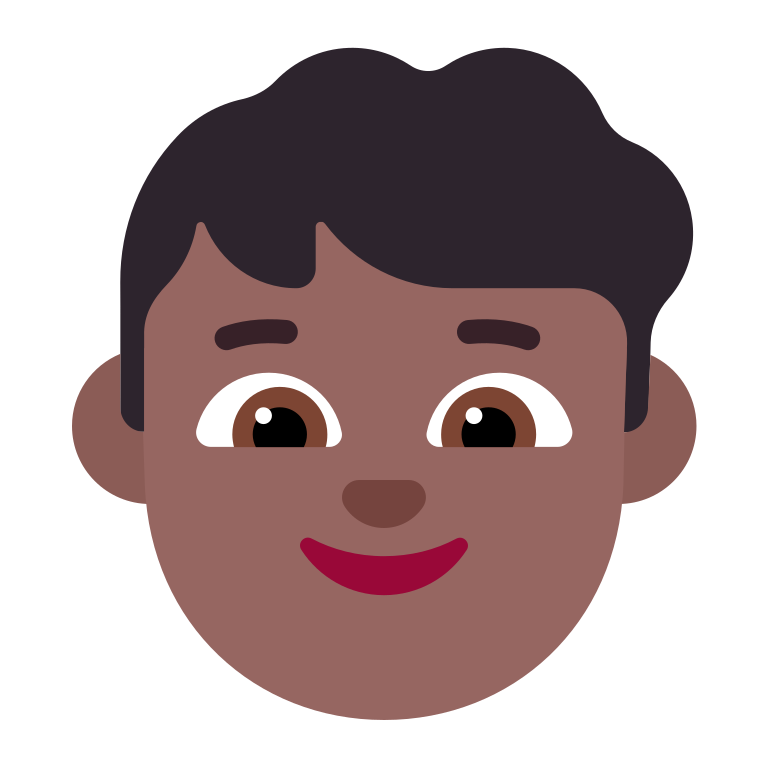
boy flat  dark